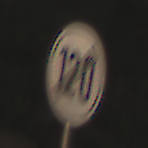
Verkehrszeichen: EndeGeschwindigkeit120
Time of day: SunriseSunset
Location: Outdoor (Nature)
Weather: PartlyCloudy
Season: NotSpecified
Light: Natural